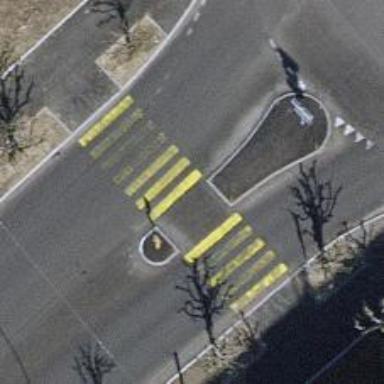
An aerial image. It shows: Uncontrolled zebra crossing with central island.